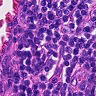
Metastatic tissue present: no